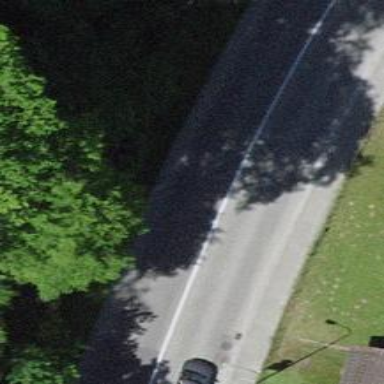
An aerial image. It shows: Primary highway with asphalt surface and lanes for cycling on both sides.